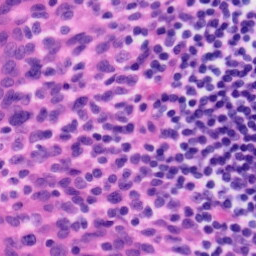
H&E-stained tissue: Tonsil